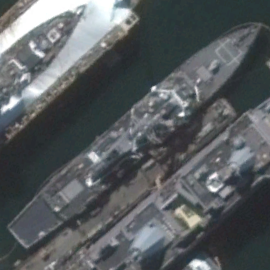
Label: destroyer